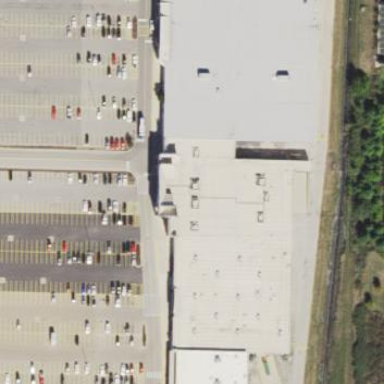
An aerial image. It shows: Department store.